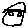
Label: house